Current action and preconditions to check: trajectory_clear

Your task: For each precondition in the list above, predict whether it will hold at this action.

Consider the current scene as observed from the mobile robot's camera, and analyze the predicted future states of all dynamic agents (e.g., people, animals, vehicles, or any moving entities) within the NEXT SECOND.

IMPORTANT: Only answer "very likely" if you are absolutely certain—based on strong, clear evidence—that a dynamic agent will violate the precondition in the predicted future state. Do NOT answer "very likely" for unlikely, ambiguous, or low-probability risks.

Ask yourself for each precondition: Is there a high probability, with clear and convincing evidence, that the predicted future states of any dynamic agent will interfere with the predicted future state of the currently executing action within the NEXT SECOND, causing that precondition to fail?

Assess the risk level based on these predictions. Use "likely" or "very likely" if motions create a clear risk of interference.

Use "neutral" or "improbable" if agents are nearby but their predicted paths are clearly diverging or non-conflicting.

Failure Risk Categories: "very improbable", "improbable", "neutral", "likely", "very likely"

Answer Format: Output ONLY the probability_of_failure value from these categories: "very improbable", "improbable", "neutral", "likely", "very likely"

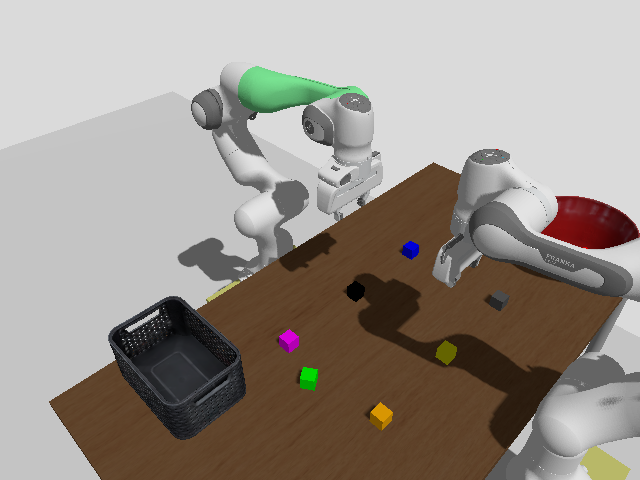

Answer: very improbable